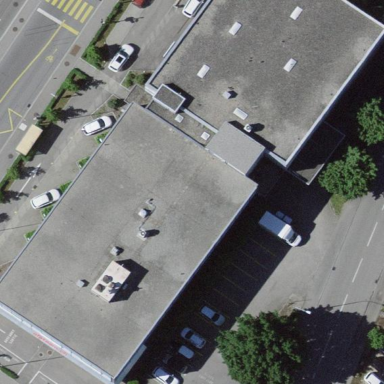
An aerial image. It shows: Industrial building.